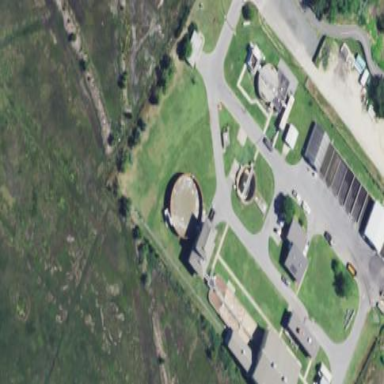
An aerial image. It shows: Wastewater plant.